Question: I have seen this <URL>:
'''
#include <time.h>
#include <stdlib.h>
#include <stdio.h>
int main(void)
{
time_t current_time;
char* c_time_string;
/* Obtain current time as seconds elapsed since the Epoch. */
current_time = time(NULL);
'''
however while debugging in eclipse I see in the 'watch' area:
'time(NULL) error evaluating'
even though I have
'#include <time.h>'
how can I fix this?

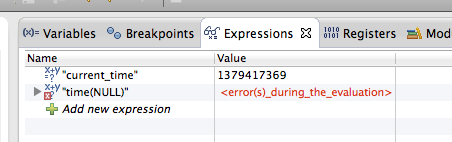
Answer: You can try:
'''
time_t timer;
time(&timer); /* get current time; same as: timer = time(NULL) */
'''
example from <URL>